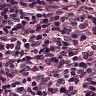
Metastatic tissue present: no